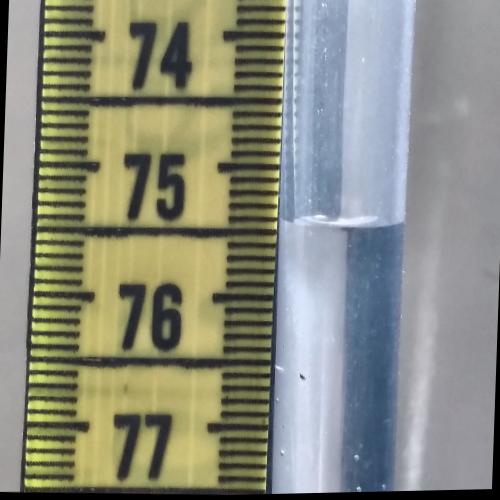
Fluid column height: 75.4 cm